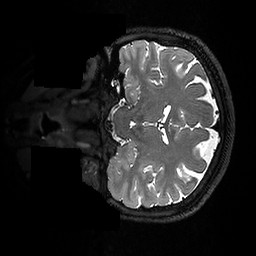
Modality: T2w
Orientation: coronal
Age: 29
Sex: female
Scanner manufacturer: ge
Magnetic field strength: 3 T
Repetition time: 3.202 s
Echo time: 0.06629 s